Question: I am using dropzone to upload the file. On the server side I am using node and expressjs. I am also using multer as the file handling middleware.
dropzone makes a call to one endpoint to save the file on the server.
On the server side, I created an endpoint to handle the file:
'''
exports.saveFile = function (req, res) {
console.log(req.files);
return res.status(200);
//I have not added any file save logic here
};
'''
This is how I have configured <URL>
'''
var app = express();
var server = require('http').createServer(app);
app.use(multer({ dest: './uploads/'}));
'''
Looks like multer automatically saves the file into the 'uploads' folder.
: Even though the file is saved on the server, the request remains in pending state on the client side.

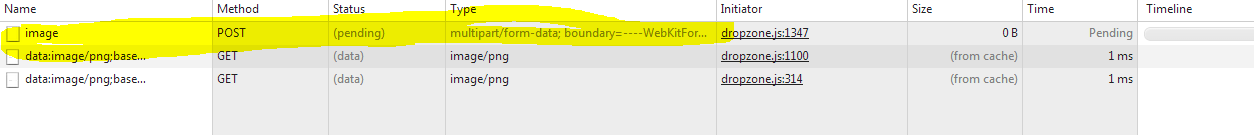
Answer: You need an Express route for your form post that will finish the http request. The multer middleware will process the file uploads and add them to the request so they are available to a route handler, but you need to have a route for the form post.
From the multer example on <URL>, you can do something like this for your route:
'''
app.post('/myform', function(req, res){
console.log(req.body); // form fields
console.log(req.files); // form files
res.status(204).end()
});
'''